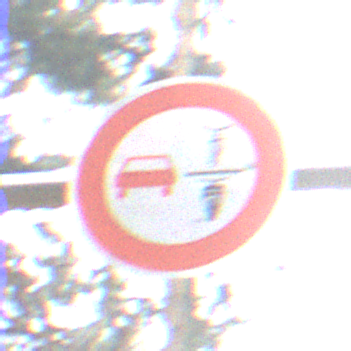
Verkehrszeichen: VerbotUeberholenEinspurigeFahrzeuge
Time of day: Midday
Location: Outdoor (Nature)
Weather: Overcast
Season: NotSpecified
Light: Natural